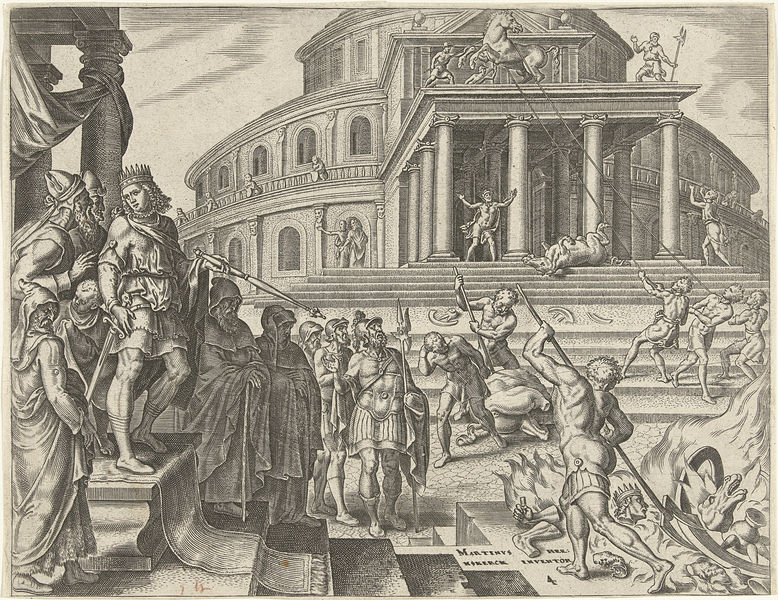
Titel: Koning Josia laat paard en wagens ter ere van de zon verwijderen
Künstler: Philips Galle
Standort: Amsterdam
Institution: Rijksmuseum
Schlagwörter: feuer, himmel, kampf, nackt, wolken, menschen, fenster, männer, säulen, teppich, versammlung, alt, mütze, architektur, böse, tod, tot, signatur, vorhang, kirche, personen, krone, renaissance, pferd, pferde, rund, schrift, grafik, krieg, schlacht, seile, treppe, treppen, könig, lanze, soldaten, aufgang, geländer, stufen, antike, palast, seil, druck, druckgrafik, radierung, stich, schwert, waffen, helm, herrscher, rüstung, pantheon, rom, statuen, antik, hölle, manierismus, sturz, priester, mönch, lanzen, tempel, märtyrer, opfer, speer, speere, kupferstich, stier, hofstaat, drache, kaputze, römisch, kapuze, zentralbau, latein, verbrennung, sperr, folter, spieß, nobel, rpferd, spie, randale, spehr, heemskerk, sturz der statuen